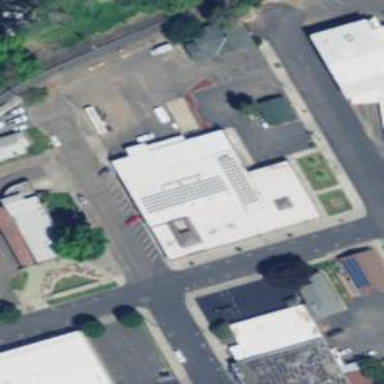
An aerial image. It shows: Building.